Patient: sex M, age 47
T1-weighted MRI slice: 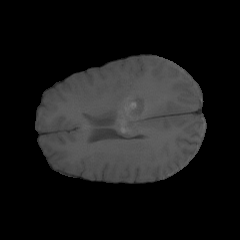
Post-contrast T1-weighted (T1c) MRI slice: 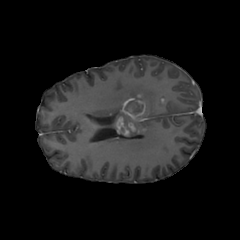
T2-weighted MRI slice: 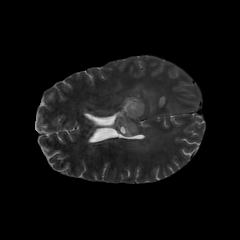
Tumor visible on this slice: yes
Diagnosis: Glioblastoma, IDH-wildtype
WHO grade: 4